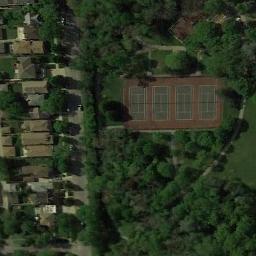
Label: tennis_court